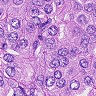
Metastatic tissue present: yes